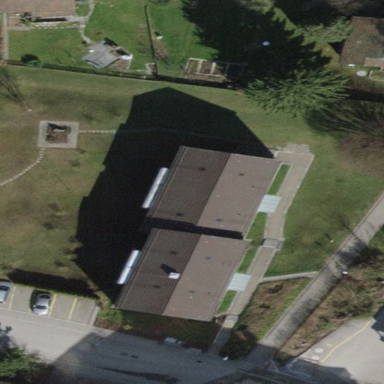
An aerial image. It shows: Building with pitched roof.